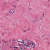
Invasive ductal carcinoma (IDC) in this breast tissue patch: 0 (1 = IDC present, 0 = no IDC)